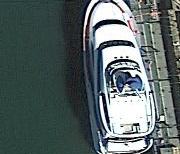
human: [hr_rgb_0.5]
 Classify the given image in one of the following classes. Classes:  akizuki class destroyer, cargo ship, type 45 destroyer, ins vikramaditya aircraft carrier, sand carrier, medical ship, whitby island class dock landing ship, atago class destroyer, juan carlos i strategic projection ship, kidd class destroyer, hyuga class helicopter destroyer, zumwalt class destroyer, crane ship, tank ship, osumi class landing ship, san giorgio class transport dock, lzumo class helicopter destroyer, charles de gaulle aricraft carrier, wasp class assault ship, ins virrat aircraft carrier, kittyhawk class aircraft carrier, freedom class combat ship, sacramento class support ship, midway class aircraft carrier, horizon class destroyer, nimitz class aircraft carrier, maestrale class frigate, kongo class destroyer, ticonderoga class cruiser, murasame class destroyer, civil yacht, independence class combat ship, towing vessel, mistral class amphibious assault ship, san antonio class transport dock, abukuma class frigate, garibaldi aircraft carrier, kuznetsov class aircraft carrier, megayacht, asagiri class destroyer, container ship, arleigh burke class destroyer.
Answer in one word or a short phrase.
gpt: Civil yacht